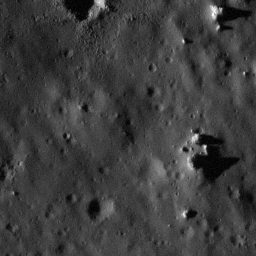
Pit: Schomberger A 1
Host crater: Schomberger A
Host type: impact_melt
Lunar coordinates: latitude -78.058, longitude 25.344